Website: crate-barrel
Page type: gifting
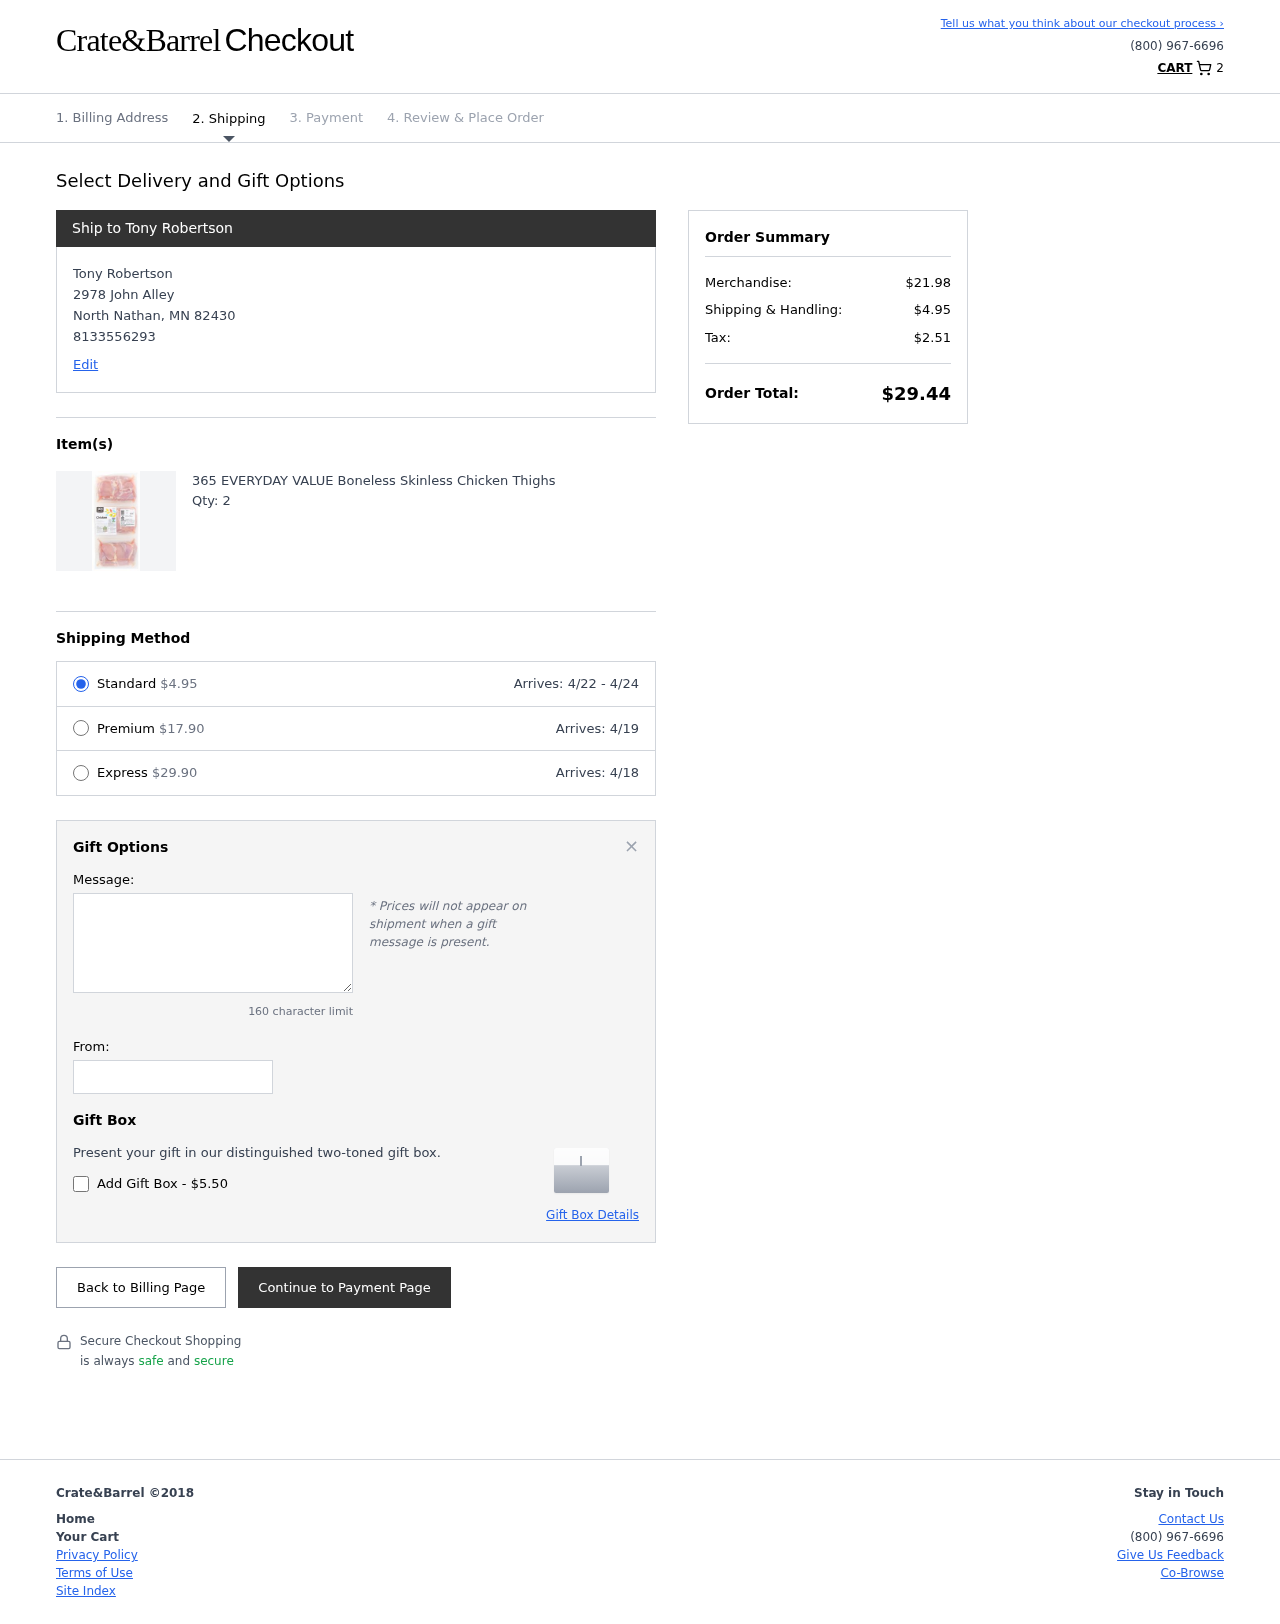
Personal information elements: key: PII_CITY
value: North Nathan
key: PII_FULLNAME
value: Tony Robertson
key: PII_GIFT_FIRSTNAME
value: Alexis
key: PII_GIFT_MESSAGE
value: Hey Alexis, I know how much you love cooking up something delicious, so I thought these would be perfect for your next dinner adventure! Enjoy making some mouthwatering meals, and can't wait to hear all about them!
Tony
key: PII_PHONE
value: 8133556293
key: PII_POSTCODE
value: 82430
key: PII_STATE_ABBR
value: MN
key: PII_STREET
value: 2978 John Alley
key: PII_FULLNAME2
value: Tony Robertson
Product elements: key: PRODUCT1_NAME
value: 365 EVERYDAY VALUE Boneless Skinless Chicken Thighs
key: PRODUCT1_QUANTITY
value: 2
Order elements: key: ORDER_NUM_ITEMS
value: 2
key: ORDER_SHIPPING_COST
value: $4.95
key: ORDER_DELIVERY_DATE_RANGE
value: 4/22 - 4/24
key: ORDER_PREMIUM_SHIPPING
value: $17.90
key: ORDER_PREMIUM_DATE
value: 4/19
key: ORDER_EXPRESS_SHIPPING
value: $29.90
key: ORDER_EXPRESS_DATE
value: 4/18
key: ORDER_SUBTOTAL
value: $21.98
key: ORDER_TAX
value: $2.51
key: ORDER_TOTAL
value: $29.44